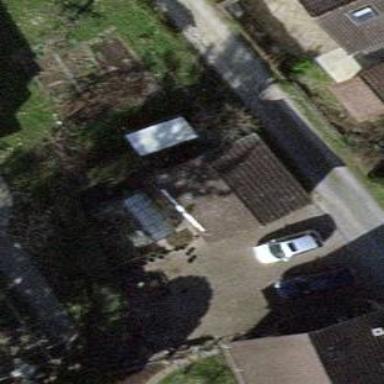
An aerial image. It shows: Garage.